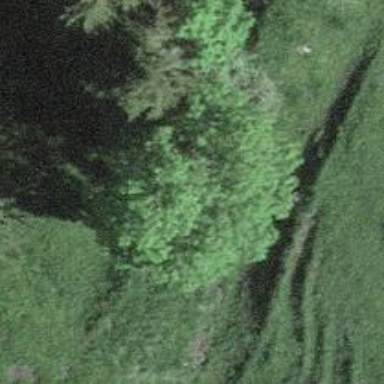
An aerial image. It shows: Evergreen needle-leaved tree typically found in agricultural areas.